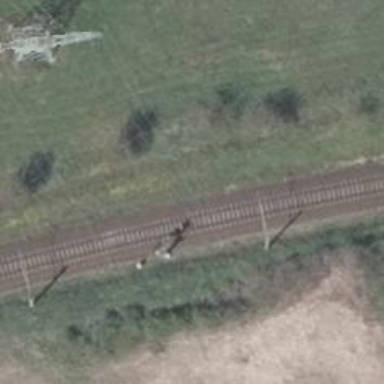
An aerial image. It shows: Railway signal.